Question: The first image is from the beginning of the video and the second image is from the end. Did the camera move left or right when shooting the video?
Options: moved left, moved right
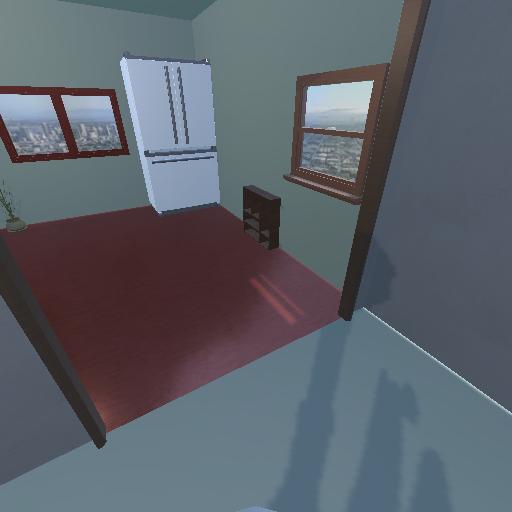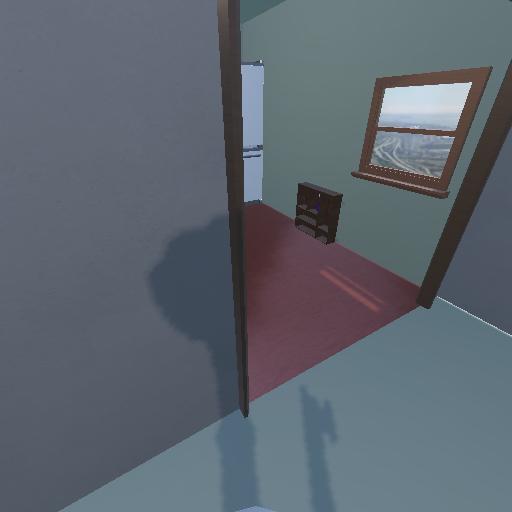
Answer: moved left